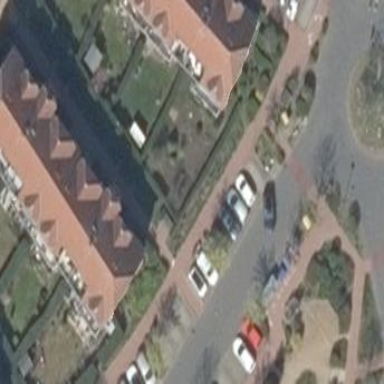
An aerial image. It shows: Residential garden surrounded by hedge.